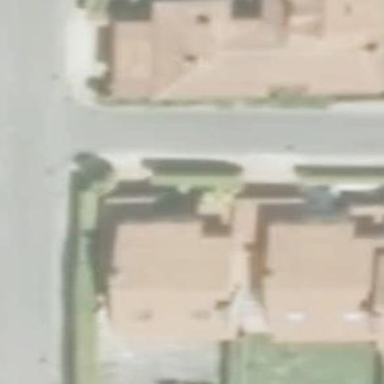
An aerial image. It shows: Simple house.